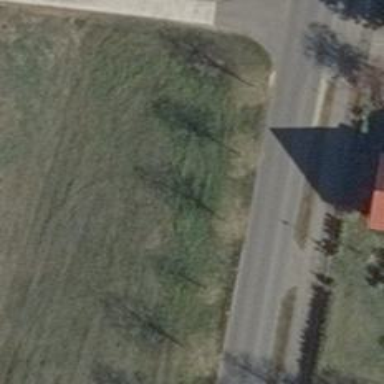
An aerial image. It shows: Avenue of trees.